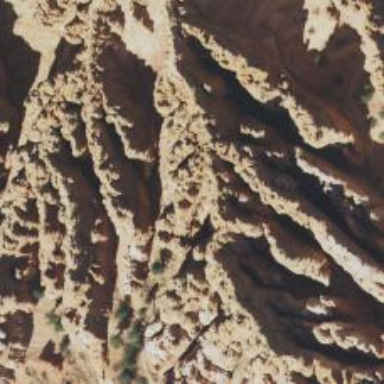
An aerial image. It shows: Natural ridge in the landscape.